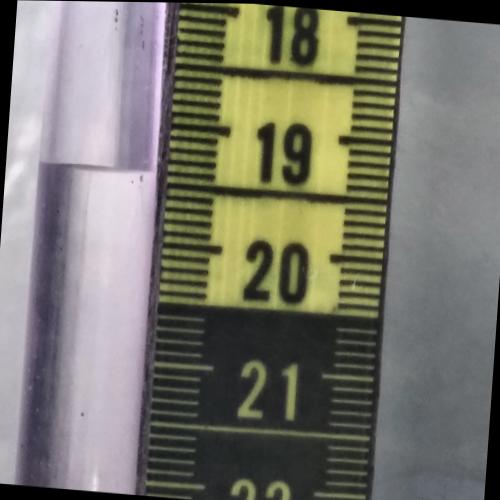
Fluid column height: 19.4 cm